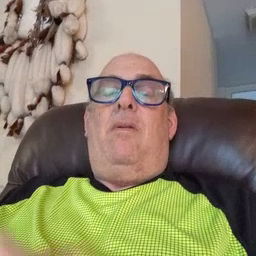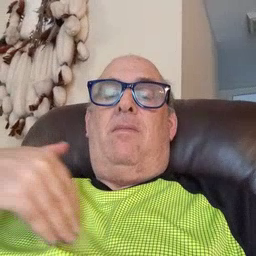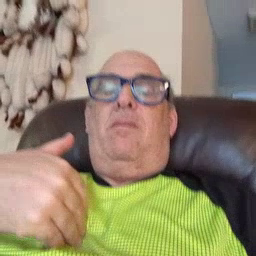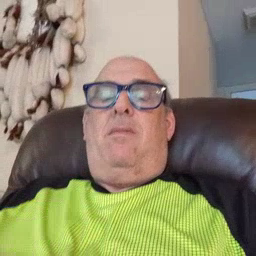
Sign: animal